Question: I am a first term, freshman computer engineering student.

I was watching this HashMap tutorial earlier and was puzzled by the code in the 12th row.
'fun.replace("bobbyJoe1996", "b3tt3rP@ssword!"));' doesn't in the slightest look like a printable thing to me. Why does the 'println()' method print the former value of the pair in this case?
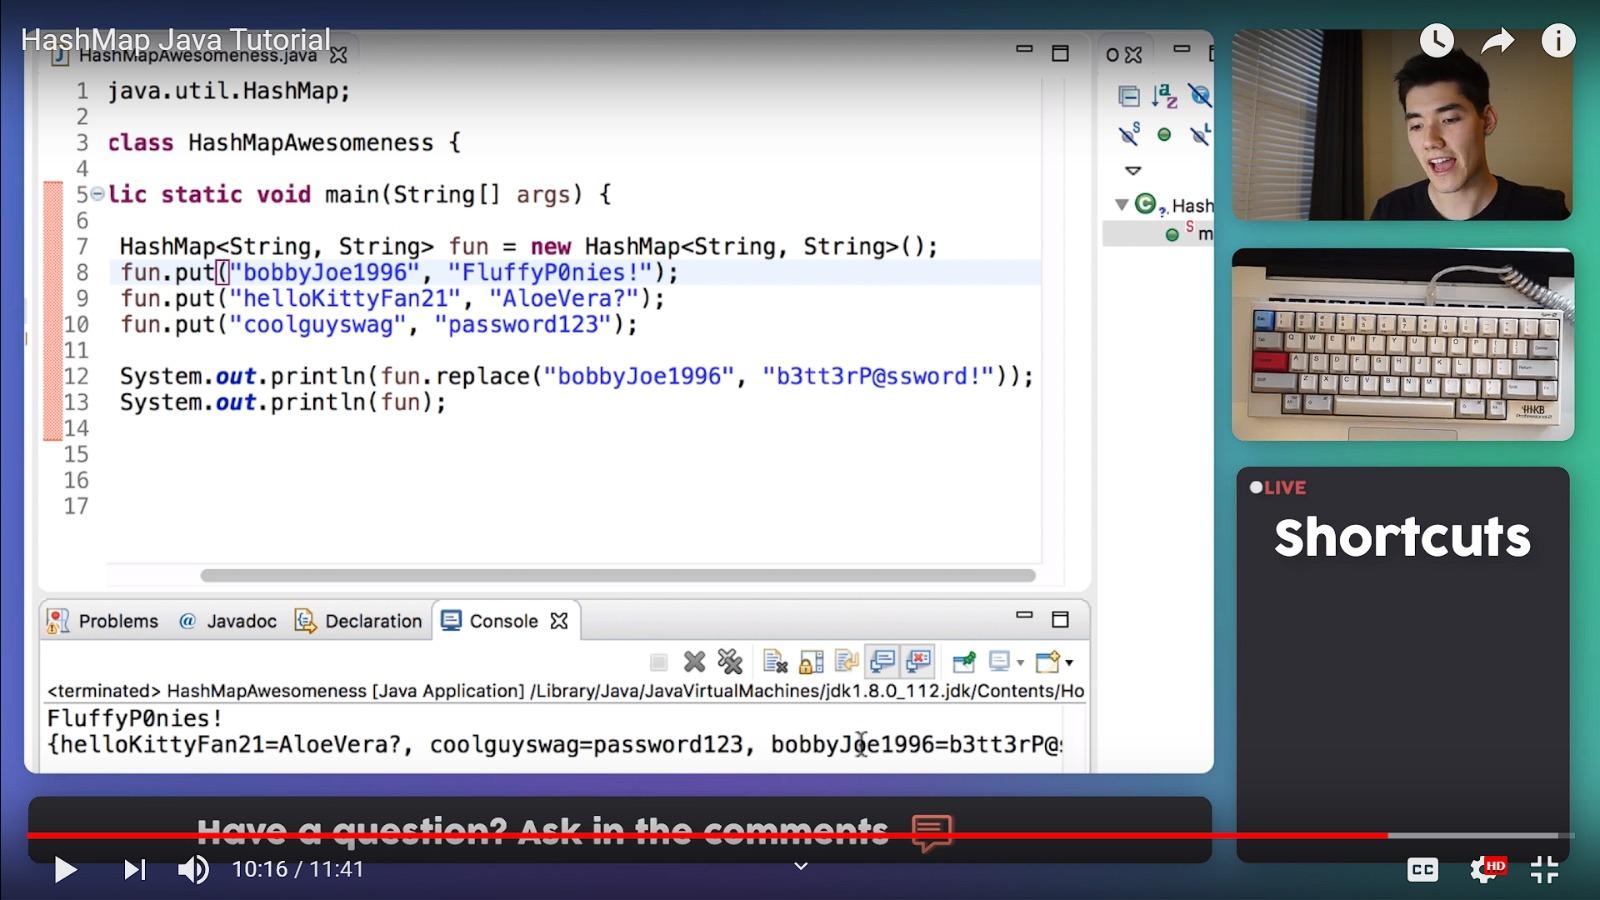
Answer: Check the HashMap replace method documentation: <URL>
It returns the old value, so yes, it is printable. It will print Fluffyp0nies!
It prints the former value because that is what is returned by .replace method, it is designed to work in that way, and it is documented.
Strange that you don't ask for printing the whole HashMap XDDDD, but I will answer that as well: in java nearly everything is printable because every object implements the toString method (see <URL>, even if it is the default implementation which returns ClassName@referenceid where referenceid is a hexadecimal code that identifies the object instance.